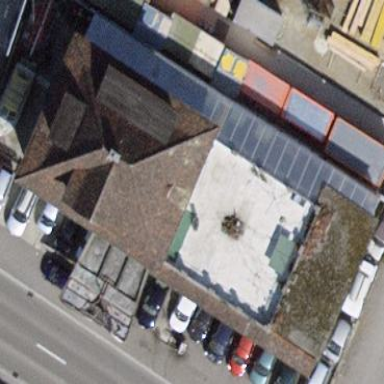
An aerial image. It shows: Car repair shop located in building.